Question: I'm using Eric Hynds jquery API for <URL>
I'm having one dropdown which selects job category (multiselect) It takes effects of included api script.
On each select from dropdown i'm making a jQuery ajax request to find job rolls for a particular category. And again displaying those job rolls in dropdown to give multiselect effect of jquery API. But that generated dropdown won't take effect of multiple dropdown as first dropdown. I have done all necessary things like initializing API call for that generated dropdown.
Here is the code:
'''
$(function(){
$("#job_locations, #industries, #job_functions, #roll_list").multiselect({
noneSelectedText: "Select an Option",
selectedText: "# of # checked"
}).multiselectfilter();
});
'''
'#job_locations, #industries, #job_functions' takes the effect of API but generated dropdown #roll_list won't take that effect. This ids are given to '<select>' tag

Third dropdown is not cating the effects
Is there something like generated result won't catch the effect of already loaded script?
The php code i'm using to print ajax response
'''
$select=' <select id="roll_list" name="roll_list[]" multiple="multiple">';
foreach($array as $function_name=>$roll_array){
$select.="<optgroup label='".$function_name."'>";
foreach($roll_array as $index=>$roll_info){
$select.="<option value='".$roll_info['role_id']."'>".$roll_info['role_name']."</option>";
}
$select.="</optgroup>";
}
$select.="</select>";
echo $select;
'''
HTML code:
'''
<select id="roll_list" name="roll_list[]" class="multi_select_dropdown" multiple="multiple" onchange="dispInventry();" style="width: 400px;">
<optgroup label="Customer Service/ Call Centre/ BPO">
<option value="14">Fresher</option>
<option value="15">Trainee/ Management Trainee</option>
<option value="16">Technical Support Executive ( voice)</option>
<option value="17">Technical Support Representative (Non- v)</option>
<option value="46">External Consultant</option>
</optgroup>
</select>
'''
I'm i doing something wrong? How to tackle this? I can provide all necessary code if needed.
Thanx in advance
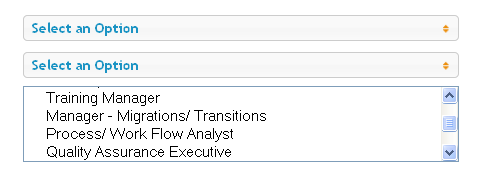
Answer: make
'''
function create_mutisilect() {
$("#job_locations, #industries, #job_functions, #roll_list").multiselect({
noneSelectedText: "Select an Option",
selectedText: "# of # checked"
}).multiselectfilter();
}
'''
it a separate function out side document.ready and
> 1.call it in document.ready2.call it after your ajax call
'''
$(document).ready(function(){
create_mutisilect();//1
$.ajax({
url: 'ajax/test.html',
success: function(data) {
$('.result').html(data);
ceate_mutisilect();//2
}
});
});
'''